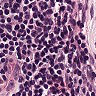
Metastatic tissue present: no